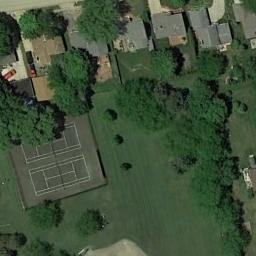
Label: tennis_court